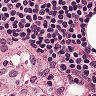
Metastatic tissue present: no